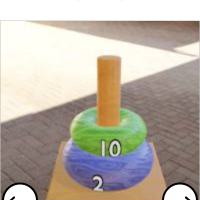
Task: sum
Answer: 12